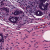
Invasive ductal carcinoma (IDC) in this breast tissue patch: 0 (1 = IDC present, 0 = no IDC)